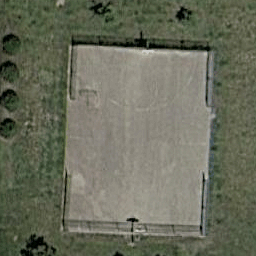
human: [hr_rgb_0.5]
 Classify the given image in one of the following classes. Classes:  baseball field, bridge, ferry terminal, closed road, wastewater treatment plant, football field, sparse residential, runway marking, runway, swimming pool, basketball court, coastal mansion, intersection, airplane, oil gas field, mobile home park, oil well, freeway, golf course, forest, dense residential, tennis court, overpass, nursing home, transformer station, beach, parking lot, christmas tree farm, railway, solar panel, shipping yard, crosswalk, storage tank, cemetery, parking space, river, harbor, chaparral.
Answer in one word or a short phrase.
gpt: basketball court